Field crop: tomato
Growth stage: 2
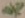
Species: solanum